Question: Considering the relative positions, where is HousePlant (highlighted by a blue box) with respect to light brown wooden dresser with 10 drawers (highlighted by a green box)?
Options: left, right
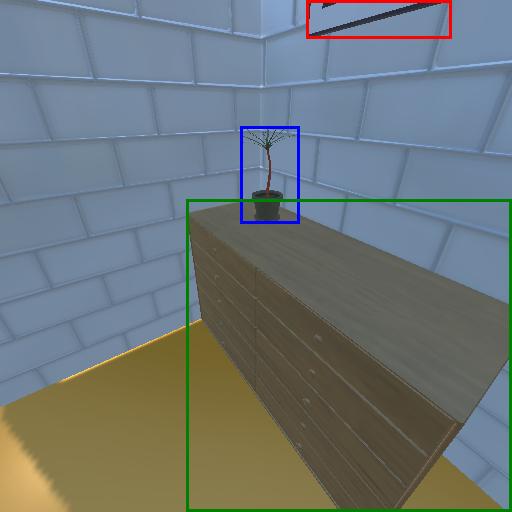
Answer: left